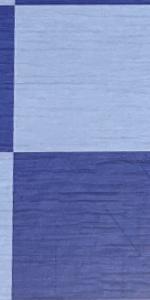
Label: Empty